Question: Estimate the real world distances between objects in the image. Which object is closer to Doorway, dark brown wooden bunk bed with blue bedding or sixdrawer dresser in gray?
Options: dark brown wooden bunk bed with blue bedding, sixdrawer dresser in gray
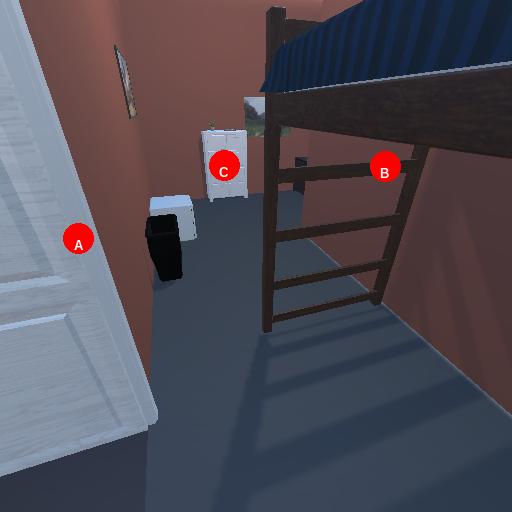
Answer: dark brown wooden bunk bed with blue bedding